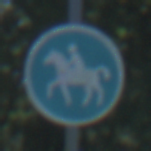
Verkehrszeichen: Reitweg
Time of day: Midday
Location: Outdoor (Nature)
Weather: Clear
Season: Summer
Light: Natural